Question: I have 2 Entities with a ManyToMany Relation and some additional fields, here you can find an example diagram:

I created all models following the documentation and everything works, but I would also manage MTM relations using django admin without use another form to create a new "WheelsCar" row that links togheter a car and a wheel. Is it possible? How?
Admin use case:
1. I click on add new Car
2. I select one of the wheels, filling the additional fields (position, holes...)
3. Iterate step 2
4. Save a New Car
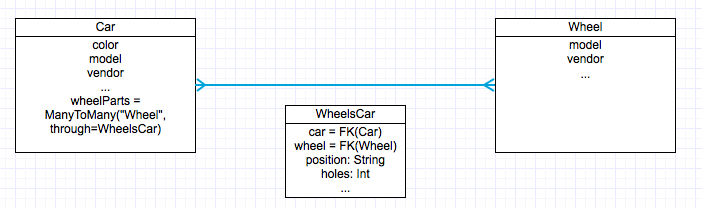
Answer: I got it, I have to use Inline Fields!
Doc: <URL>